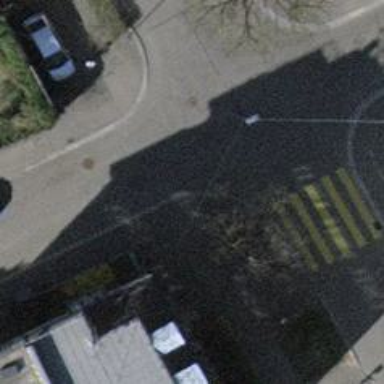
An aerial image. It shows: Asphalt sidewalk along the footway.